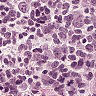
Metastatic tissue present: no